Field crop: maize
Growth stage: 2
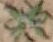
Species: atriplex